Question: I created a custom UserControl that functions much like a numbericUpDown but with various enhancements. For example, it can display fractions. However, this control does not scale as well as some of my other controls on my form, forcing my UI to look awkward.
I played around with the AutoScaleMode of both the control and it's parent control. Nothing seems to work, though setting the AutoScaleMode to None seems to have less impact than the other settings. I also tried manually to lessen the size of the control in relation to the dropdown next to it. It didn't work. I'm pretty much stuck and I don't know how to counter this.

Any suggestions?
I am enabling DPI awareness for Win7 and higher.
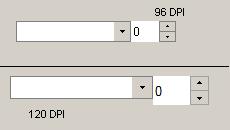
Answer: I solved this problem. For those interested, My numericUpDown control was inside another usercontrol which I have made. This control's AutoScaleMode was not set to DPI and therefore, was not scaling properly. The answer is to have all controls use the same AutoScaleMode.